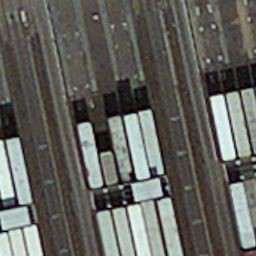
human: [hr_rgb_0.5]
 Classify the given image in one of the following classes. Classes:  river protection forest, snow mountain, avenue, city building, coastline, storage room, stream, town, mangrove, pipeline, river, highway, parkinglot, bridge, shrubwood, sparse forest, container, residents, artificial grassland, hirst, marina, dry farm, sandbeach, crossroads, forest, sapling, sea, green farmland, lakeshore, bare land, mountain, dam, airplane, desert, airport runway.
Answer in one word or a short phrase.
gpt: container